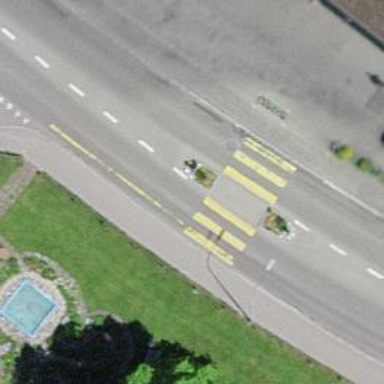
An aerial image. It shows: Marked pedestrian crossing with zebra designation and central island.